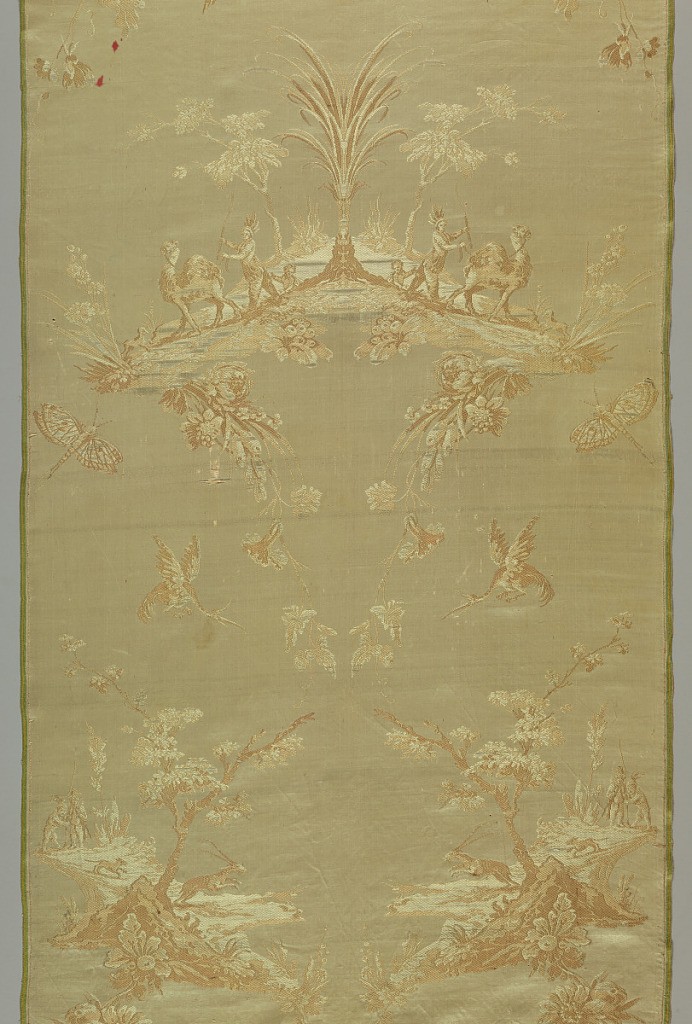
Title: Textile
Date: late 18th century
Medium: silk Technique: satin weave with supplementary weft
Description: Design of flowers, birds, butterflies and scenes depicting men and animals.